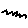
Label: zigzag